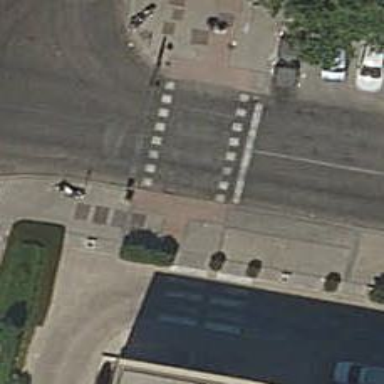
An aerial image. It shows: Crossing with traffic signals.